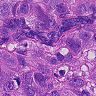
Metastatic tissue present: yes